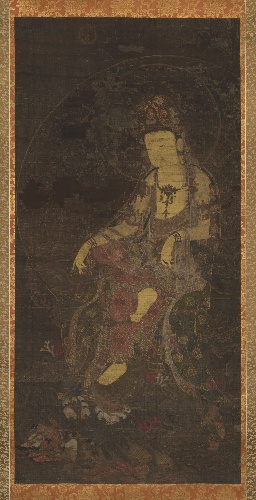
Title: 수월관음도 고려|水月觀音圖 高麗|Water-moon Avalokiteshvara
Artist: Unidentified artist
Date: first half of the 14th century
Object type: Hanging scroll
Classification: Paintings
Medium: Hanging scroll; ink and color on silk
Culture: Korea
Period: Goryeo dynasty (918–1392)
Dimensions: Image: 45 1/16 × 21 7/8 in. (114.5 × 55.6 cm)
Overall with mounting: 79 3/8 × 28 in. (201.6 × 71.1 cm)
Overall with knobs: 79 3/8 × 30 1/8 in. (201.6 × 76.5 cm)
Department: Asian Art
Credit line: Charles Stewart Smith Collection, Gift of Mrs. Charles Stewart Smith, Charles Stewart Smith Jr., and Howard Caswell Smith, in memory of Charles Stewart Smith, 1914
Accession year: 1914
Repository: Metropolitan Museum of Art, New York, NY
Tags: Bodhisattvas|Buddhism|Avalokiteshvara